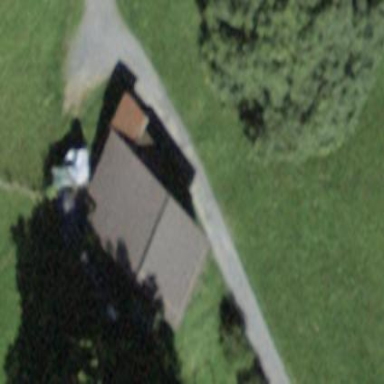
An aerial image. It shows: Rural barn.